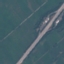
Land use / land cover class: Highway